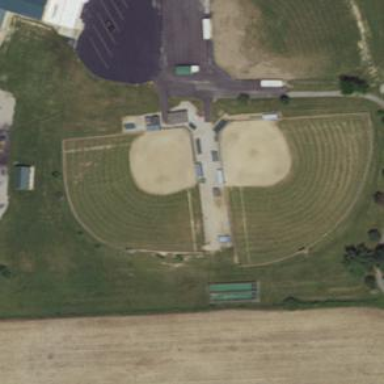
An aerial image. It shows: Baseball pitch for leisure and sports activities.